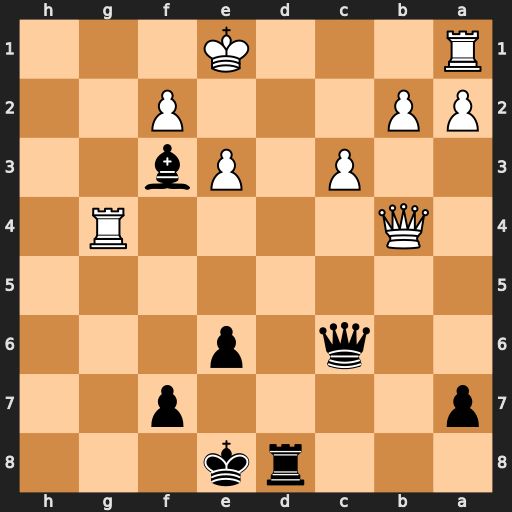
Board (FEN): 3rk3/p4p2/2q1p3/8/1Q4R1/2P1Pb2/PP3P2/R3K3
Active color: b
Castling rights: Q
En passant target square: -
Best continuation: Bxg4 Qxg4 Qh1+ Ke2 Qxa1 Qg8+ Ke7 Qg5+ f6 Qg7+ Kd6 Qxf6 Qxb2+